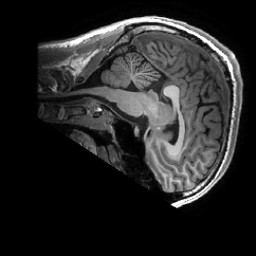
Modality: T1w
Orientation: sagittal
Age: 26
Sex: male
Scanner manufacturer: ge
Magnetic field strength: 3 T
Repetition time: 0.0073 s
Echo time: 0.003 s